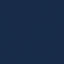
Land use / land cover class: SeaLake